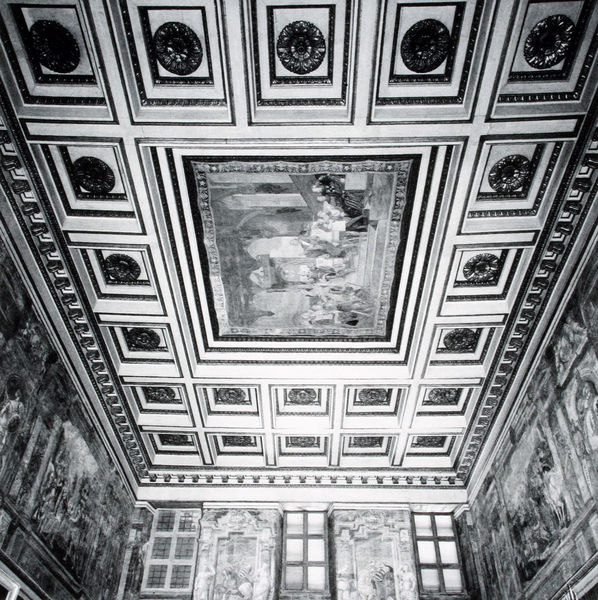
Titel: Palazzo Reale di Torino, Salone della Guardia Svizzera, Königlicher Palast in Turin, Saal der Schweizer Garde
Künstler: Carlo Bellosio
Standort: Torino
Institution: Palazzo Reale
Schlagwörter: dunkel, gemälde, schatten, weiß, menschen, ausschnitt, fenster, glas, grau, hell, holz, licht, raum, schwarz, zimmer, blick, dach, gebäude, schloss, tuch, malerei, muster, ornament, teppich, wand, architektur, barock, rahmen, bild, innenraum, felder, kirche, gold, interieur, decke, innen, renaissance, rokoko, oval, rund, relief, bilder, bogen, rand, saal, könig, dekoration, tafel, detail, symmetrie, verzierung, wandmalerei, stuck, hoch, eindruck, foto, fotografie, oben, photographie, wände, medaillon, fensterrahmen, rechteck, palast, schwarzweiss, gross, holzdecke, kacheln, räume, pracht, rom, photo, fries, sims, gesims, rosette, untersicht, fresken, vatikan, kasetten, kassetten, kassettendecke, deckengemälde, deckenspiegel, fresko, zimmerdecke, heilig, mittelfeld, wandbild, quadrat, verzierungen, rosetten, vertäfelung, kasette, kassette, nischen, deckenmalerei, kasettendecke, froschperspektive, schwrzweiß, medaillons, freske, kasstten, mittelbild, prunksaal, deckenansicht, freskengemälde, bleiverglasung, einlassungen, freskko, kasseten, quadri, quadro, gefache, quadraten, wandmalerie, schliss, fanter, kasettendecke deckengemälde residenz, decke gold, deckee, #foto